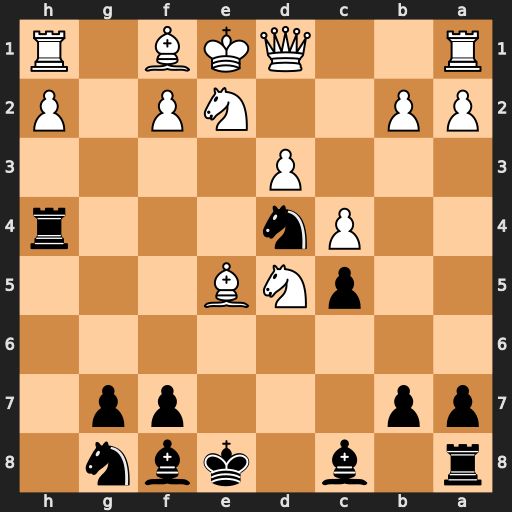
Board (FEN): r1b1kbn1/pp3pp1/8/2pNB3/2Pn3r/3P4/PP2NP1P/R2QKB1R
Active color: b
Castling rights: KQq
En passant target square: -
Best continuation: Nf3#